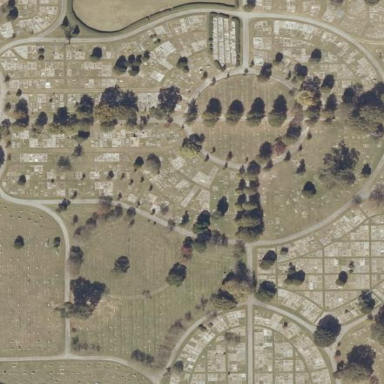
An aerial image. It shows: Cemetery.